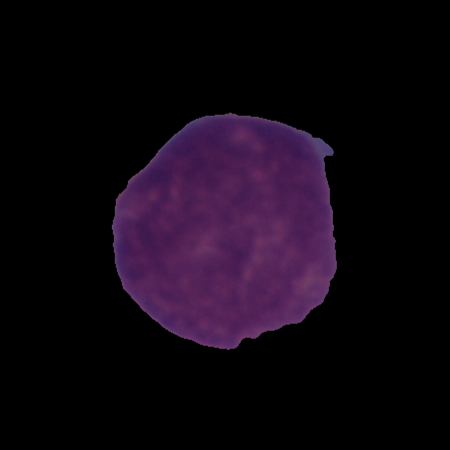
Label: cancer